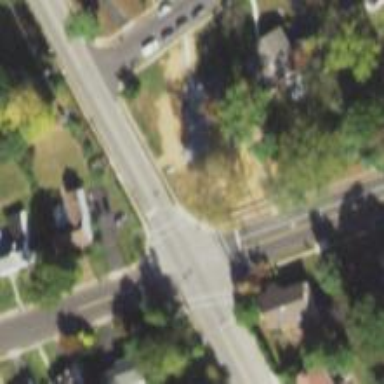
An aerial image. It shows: Marked crossing on footway.